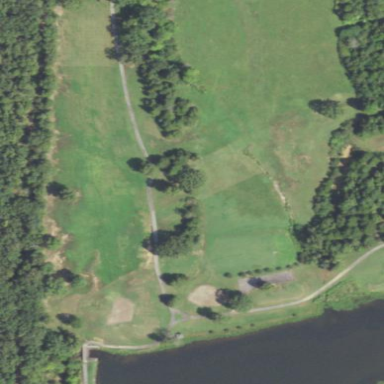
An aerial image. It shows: Golf fairway surrounded by grass.